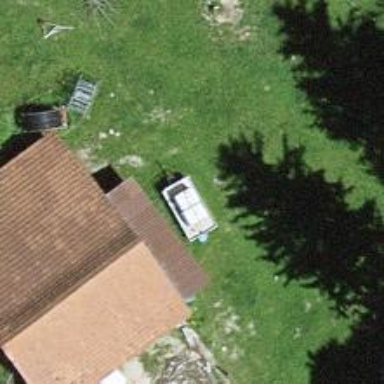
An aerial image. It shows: Barn.